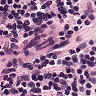
Metastatic tissue present: no